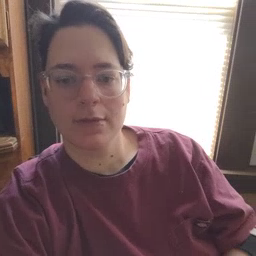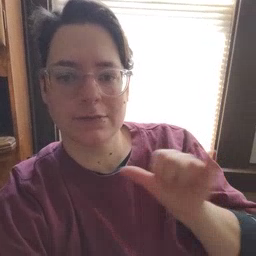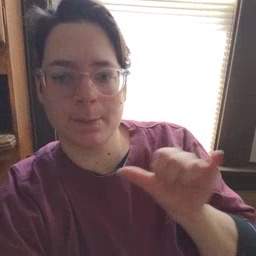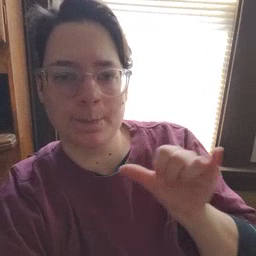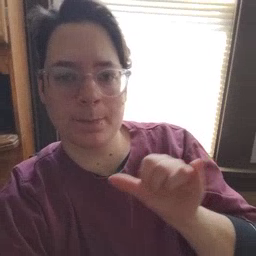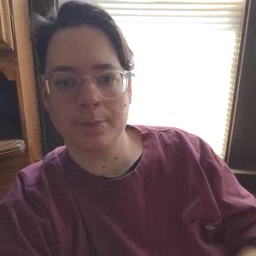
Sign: same